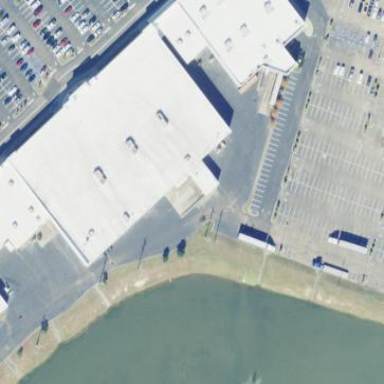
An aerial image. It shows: Department store building.